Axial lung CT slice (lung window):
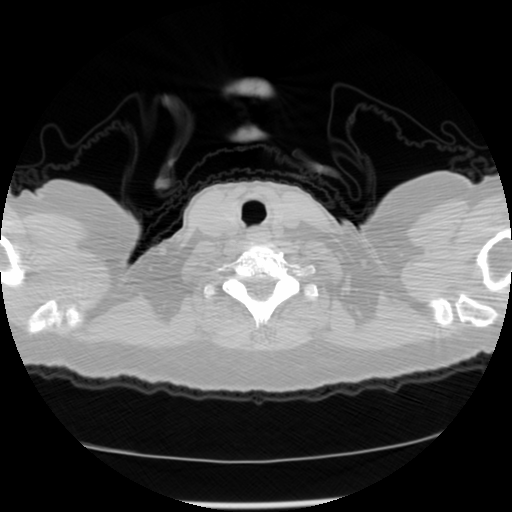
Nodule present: no